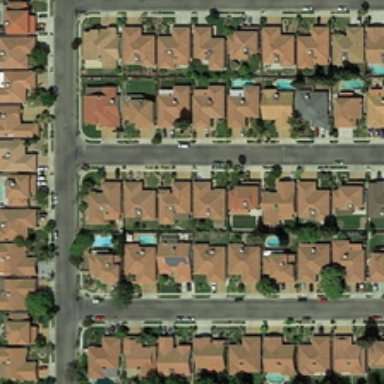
Many red buildings and some green trees are in a dense residential area .